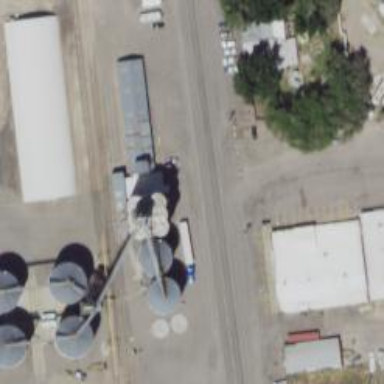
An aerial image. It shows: Silo.